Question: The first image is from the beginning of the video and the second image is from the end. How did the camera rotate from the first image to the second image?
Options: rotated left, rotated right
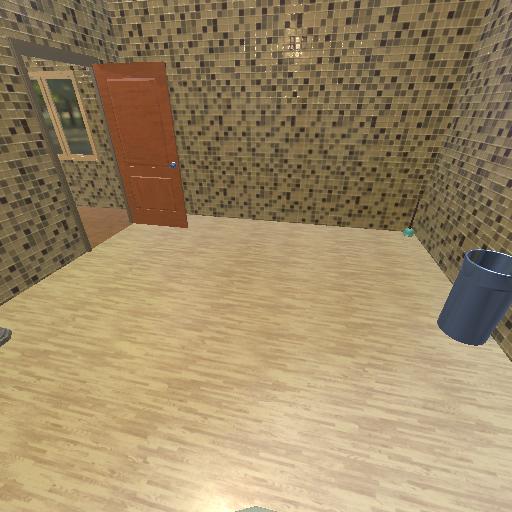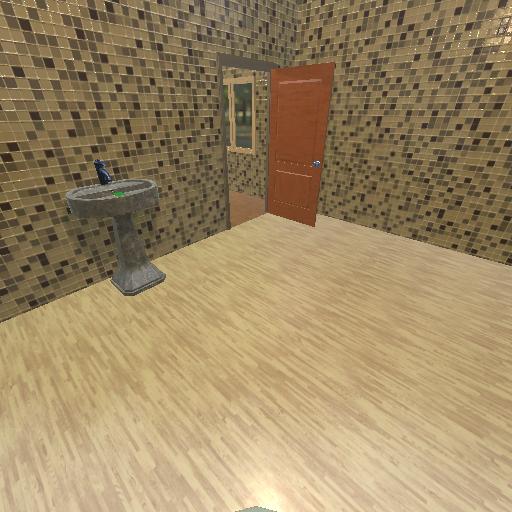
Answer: rotated left